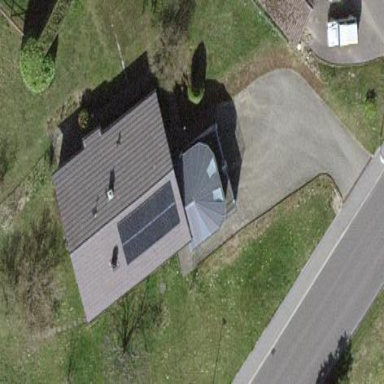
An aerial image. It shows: Simple and straightforward house.